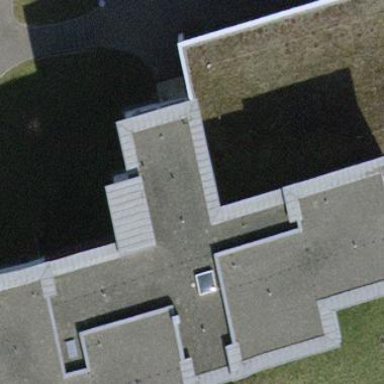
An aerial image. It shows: School building.